Question: I am working on Android application in which I want to fix the button at the bottom of the list, so if the list is refreshed and some more items add to the list so the button should be still at the last of last.
I have used the following code but the problem is that it is showing the button like this image.

'''
<?xml version="1.0" encoding="utf-8"?>
<LinearLayout xmlns:android="http://schemas.android.com/apk/res/android"
android:layout_width="match_parent"
android:layout_height="wrap_content"
android:layout_marginLeft="3dp"
android:layout_marginRight="3dp"
android:background="@drawable/newlistselector"
android:descendantFocusability="blocksDescendants"
android:gravity="center_vertical"
android:orientation="vertical">
<LinearLayout
android:layout_width="match_parent"
android:layout_height="130dp"
android:layout_marginLeft="3dp"
android:layout_marginRight="3dp"
android:background="@drawable/newlistselector"
android:descendantFocusability="blocksDescendants"
android:gravity="center_vertical"
android:orientation="horizontal" >
<com.ziqitza.views.CircularImageView
android:id="@+id/imgNotificationProfile"
android:layout_width="80dp"
android:layout_height="80dp"
android:layout_marginTop="5dp"
android:layout_marginBottom="5dp"
android:layout_marginRight="5dp"
android:layout_marginLeft="3dp"
android:padding="5dp"
android:scaleType="fitXY"
android:src="@drawable/profile_" />
<RelativeLayout
android:layout_width="wrap_content"
android:layout_height="match_parent"
android:orientation="vertical" >
<ImageView
android:id="@+id/imgSearchContact"
android:layout_width="25dp"
android:layout_height="25dp"
android:layout_centerVertical="true"
android:layout_toLeftOf="@+id/ll_indicator"
android:src="@drawable/arrowright" />
<LinearLayout
android:id="@+id/ll_indicator"
android:layout_width="4dp"
android:layout_height="match_parent"
android:layout_alignParentRight="true"
android:layout_alignParentTop="true"
android:background="@drawable/roundcorner_topright_downright"
android:orientation="vertical" >
</LinearLayout>
<LinearLayout
android:layout_width="wrap_content"
android:layout_height="wrap_content"
android:layout_alignParentLeft="true"
android:layout_centerVertical="true"
android:orientation="vertical" >
<TextView
android:id="@+id/txtNotificationDesc"
android:layout_width="210dp"
android:layout_height="match_parent"
android:gravity="center_vertical"
android:maxLines="2"
android:text="Description"
android:textAppearance="?android:attr/textAppearanceMedium"
android:textColor="#000"
android:textSize="12sp" />
<LinearLayout
android:layout_width="wrap_content"
android:layout_height="wrap_content"
android:layout_marginTop="10dp" >
<TextView
android:id="@+id/txtDateTime"
android:layout_width="wrap_content"
android:layout_height="wrap_content"
android:text="Status: "
android:textAppearance="?android:attr/textAppearanceSmall"
android:textColor="#000"
android:textSize="9sp" />
<TextView
android:id="@+id/txtStatus"
android:layout_width="wrap_content"
android:layout_height="wrap_content"
android:textSize="9sp" />
</LinearLayout>
</LinearLayout>
<LinearLayout
android:layout_width="wrap_content"
android:layout_height="wrap_content"
android:layout_alignParentBottom="true"
android:layout_alignRight="@+id/imgSearchContact"
android:layout_marginRight="10dp"
android:gravity="center_vertical|right"
android:orientation="horizontal" >
<TextView
android:id="@+id/txtNotificationTime"
android:layout_width="wrap_content"
android:layout_height="wrap_content"
android:gravity="center_vertical|right"
android:text="time"
android:textColor="#000"
android:textSize="8sp" />
</LinearLayout>
</RelativeLayout>
</LinearLayout>
</LinearLayout>
'''
Adapter and binder code:
'''
private AdapterDataBinder<ParseObject> mNotificationsBinder = new AdapterDataBinder<ParseObject>() {
@Override
public void bind(ParseObject data, View view, int position) {
if (isLoadingFirstTime) {
mHolder.mTxtDesciption = (TextView) view.findViewById(R.id.txtNotificationDesc);
mHolder.mTxtTime = (TextView) view.findViewById(R.id.txtNotificationTime);
mHolder.mImageProfile = (CircularImageView) view.findViewById(R.id.imgNotificationProfile);
mHolder.mll_State = (LinearLayout) view.findViewById(R.id.ll_indicator);
mHolder.mTxtDesciption.setText(data.getString("description"));
mHolder.txtStatus = (TextView) view.findViewById(R.id.txtStatus);
// mHolder.btnRequest = (Button) view.findViewById(R.id.button1);
mHolder.txtStatus.setVisibility(View.VISIBLE);
if (!data.getString("type").equals("TrustedNetwork")) {
showStatus(data);
} else
mHolder.txtStatus.setVisibility(View.GONE);
mHolder.mTxtTime.setText(mSDF.format(data.getCreatedAt()));
try {
if (data.getBoolean("seen")) {
mHolder.mll_State.setVisibility(View.INVISIBLE);
} else
mHolder.mll_State.setVisibility(View.VISIBLE);
ParseFile userimage = data.getParseObject("sender").getParseFile("profileImage");
if (userimage == null) {
Utils.loadProfileImage(NotificationsActivity.this, null, mHolder.mImageProfile);
} else
Utils.loadProfileImage(NotificationsActivity.this, null, mHolder.mImageProfile);
Picasso.with(view.getContext()).load(userimage.getUrl()).into(mHolder.mImageProfile);
} catch (Exception ex) {
ex.printStackTrace();
}
view.setTag(mHolder);
}else{
mHolder = (ViewHolder) view.getTag();
}
}
@Override
public void bind(ParseObject data, View view) {
}
};
'''
Holder Class:
'''
ViewHolder mHolder = new ViewHolder();
static class ViewHolder{
private TextView mTxtDesciption, mTxtTime;
private CircularImageView mImageProfile;
Button btn;// = (Button) findView(R.id.refreshBtn);
private LinearLayout mll_State;
TextView txtStatus;
Button btnRequest;
}
'''
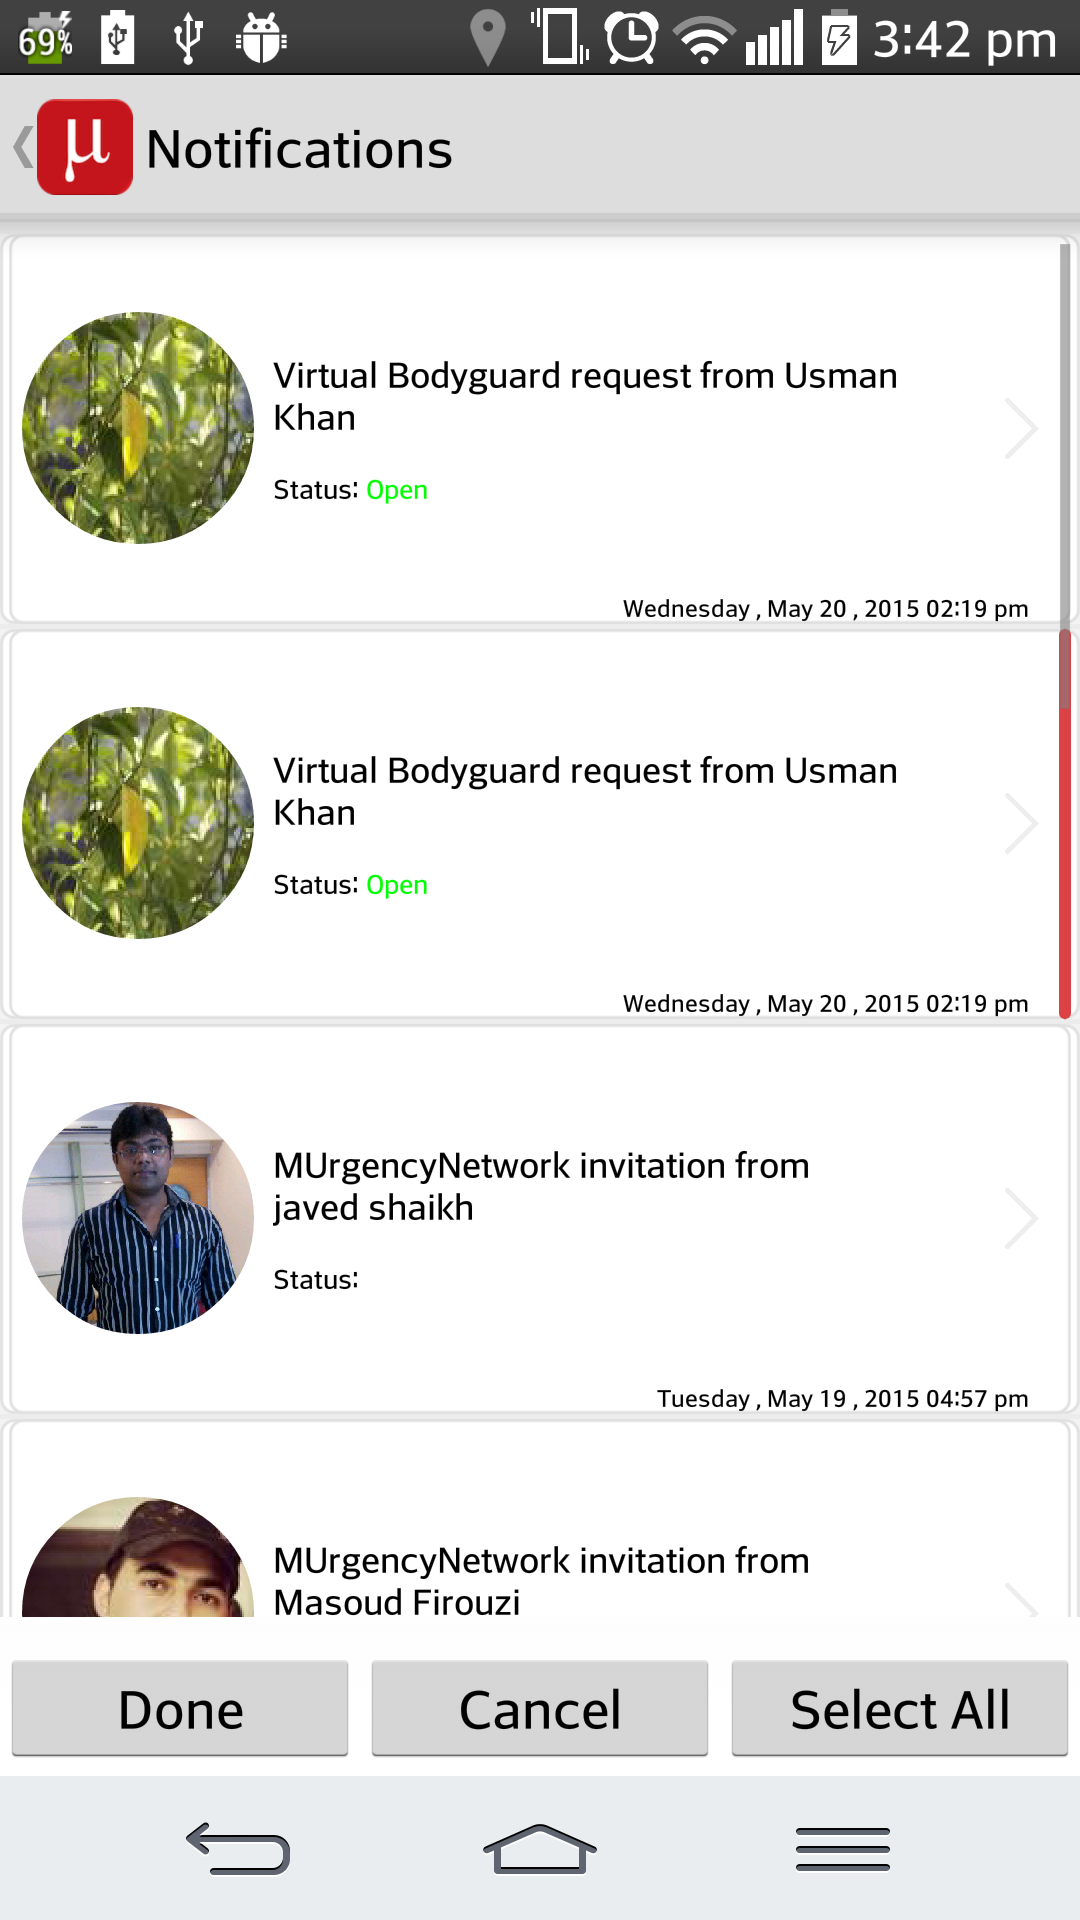
Answer: If you want to place buttons at the bottom of the list items, then you can use the 'addFooterView()' method of 'ListView'. For instance, this will work for one button added in the footer of the list.
'''
Button btn = new Button(this);
btn.setText("Done");
ListView lst = (ListView) findViewById(R.id.yourlist);
lst.addFooterView(btn);
// * your view containing the 3 buttons *//
'''
This will put the view containing the 3 buttons you mentioned in your image after the last item in the 'List'.